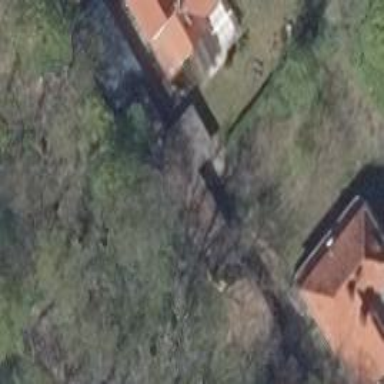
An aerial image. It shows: Group of garages.